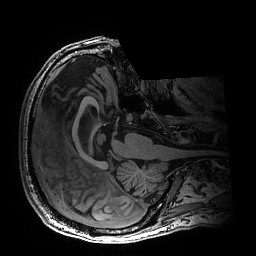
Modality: T1w
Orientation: axial
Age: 63
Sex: male
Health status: healthy
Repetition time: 2.53 s
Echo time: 0.0034 s